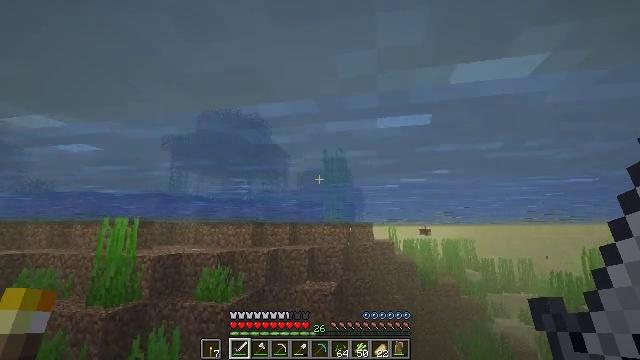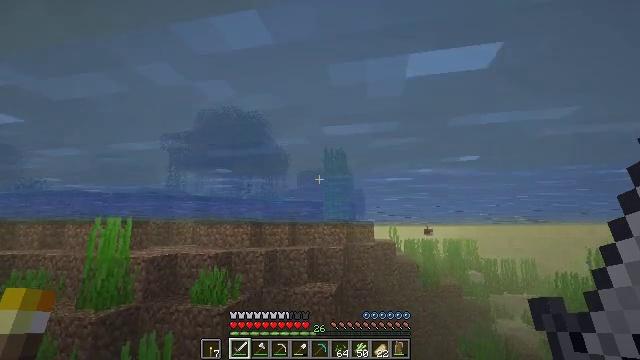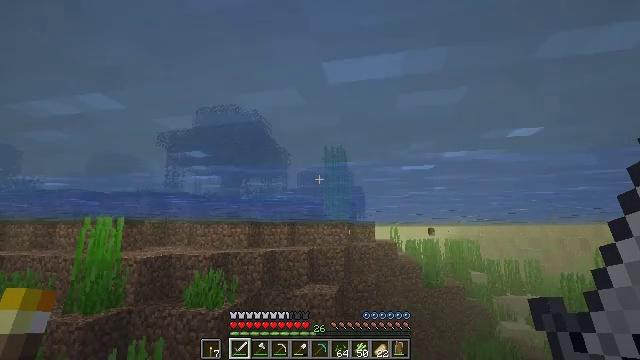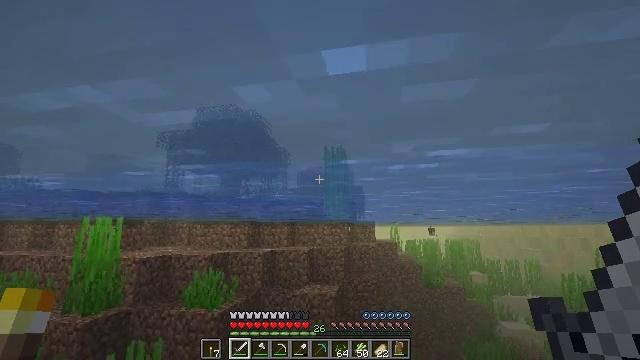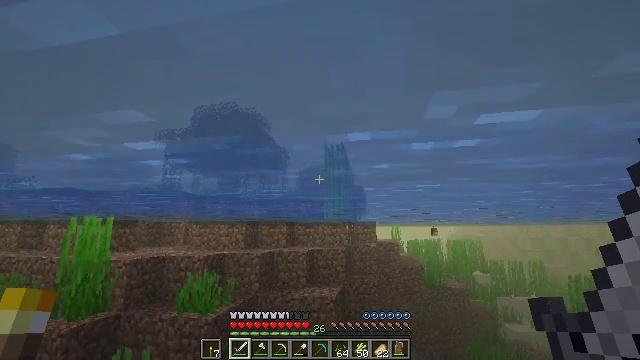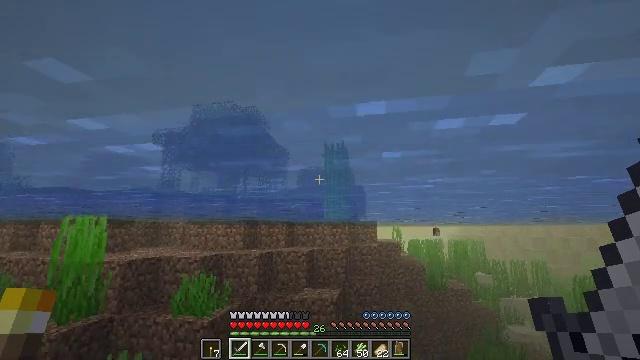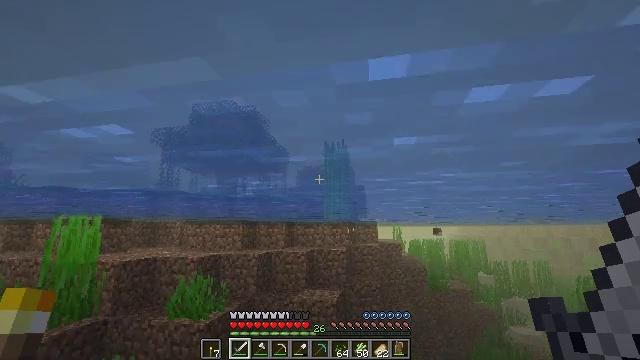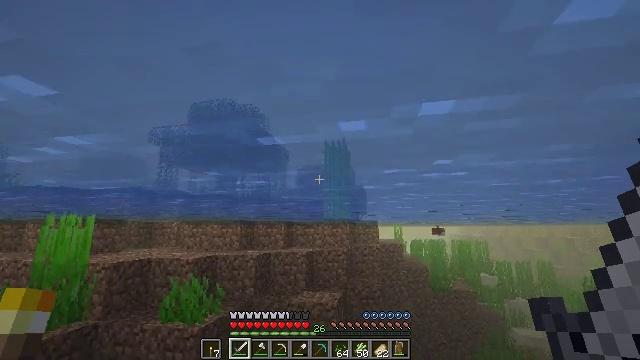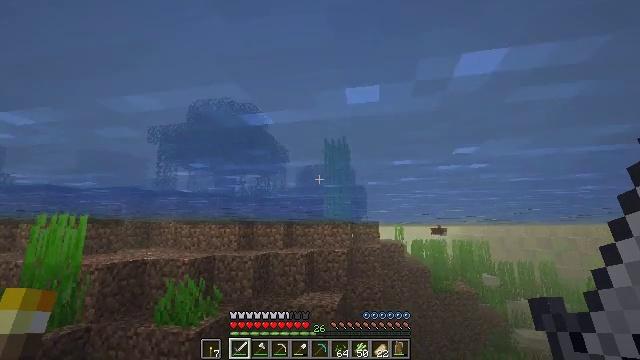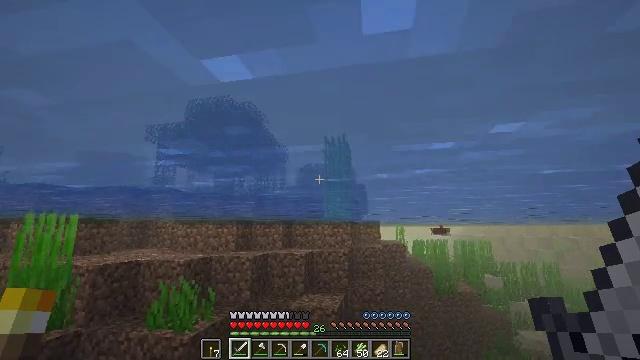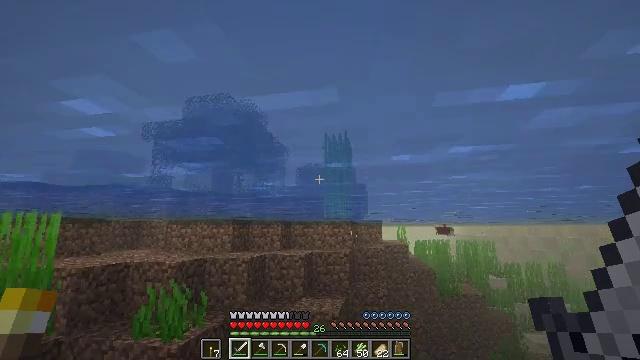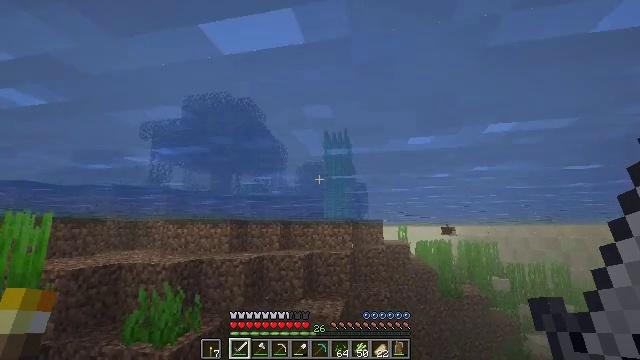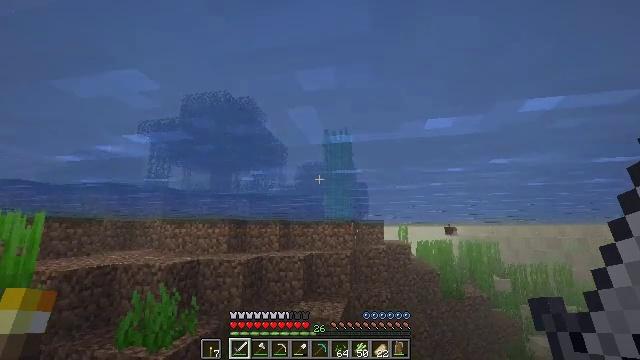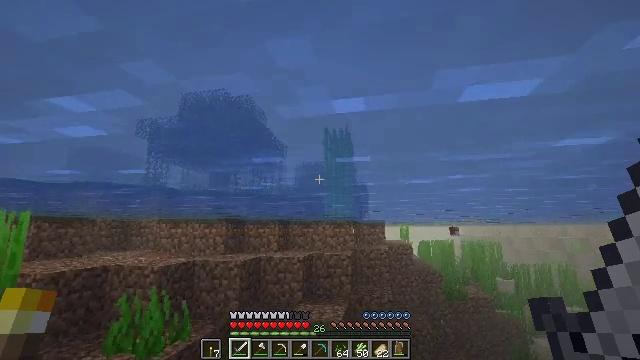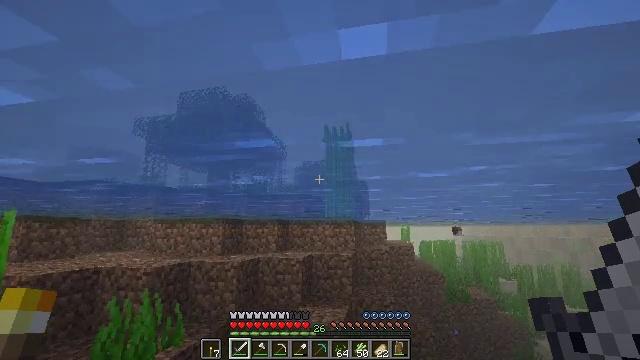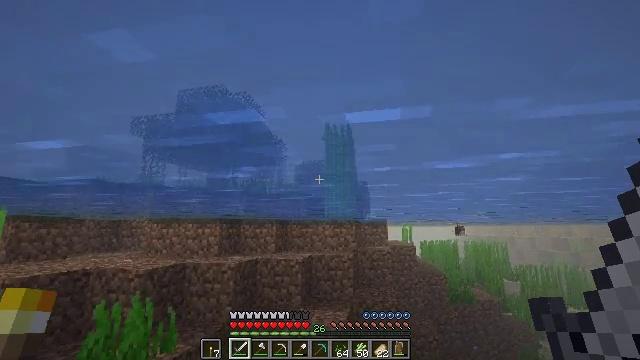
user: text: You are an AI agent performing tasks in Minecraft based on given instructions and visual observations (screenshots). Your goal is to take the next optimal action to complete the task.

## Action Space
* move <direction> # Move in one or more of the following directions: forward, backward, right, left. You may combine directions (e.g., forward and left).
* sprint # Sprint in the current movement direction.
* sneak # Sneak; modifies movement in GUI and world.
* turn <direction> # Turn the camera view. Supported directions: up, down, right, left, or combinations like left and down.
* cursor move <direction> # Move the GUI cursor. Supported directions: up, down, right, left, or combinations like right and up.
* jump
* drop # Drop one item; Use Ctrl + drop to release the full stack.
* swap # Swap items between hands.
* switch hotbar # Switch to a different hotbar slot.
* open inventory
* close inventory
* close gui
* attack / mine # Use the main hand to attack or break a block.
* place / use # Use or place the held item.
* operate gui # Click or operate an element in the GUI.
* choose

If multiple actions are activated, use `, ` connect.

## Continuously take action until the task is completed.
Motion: motion action
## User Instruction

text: Mine the sugar cane near rivers.
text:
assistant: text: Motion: move forward, sprint
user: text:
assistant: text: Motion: move forward, sprint
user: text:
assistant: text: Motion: move forward, sprint
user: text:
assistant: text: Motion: move forward, sprint
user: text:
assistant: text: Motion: move forward, sprint
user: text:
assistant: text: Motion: move forward, sprint
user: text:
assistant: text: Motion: move forward, sprint
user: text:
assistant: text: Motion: move forward, sprint
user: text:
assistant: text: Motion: move forward, sprint
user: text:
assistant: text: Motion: move forward, sprint
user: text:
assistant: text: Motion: move forward, sprint
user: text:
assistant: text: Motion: move forward, sprint
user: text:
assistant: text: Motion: move forward, sprint
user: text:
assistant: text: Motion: move forward, sprint
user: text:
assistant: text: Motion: move forward, sprint
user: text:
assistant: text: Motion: move forward, sprint
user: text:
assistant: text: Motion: move forward, sprint
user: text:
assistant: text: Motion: move forward, sprint
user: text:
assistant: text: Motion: move forward, sprint
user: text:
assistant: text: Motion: move forward, sprint, turn right
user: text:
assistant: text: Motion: move forward, sprint, turn right and down
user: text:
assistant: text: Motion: move forward, sprint
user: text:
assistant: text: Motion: move forward, sprint
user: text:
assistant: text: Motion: move forward, sprint
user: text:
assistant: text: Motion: move forward, sprint
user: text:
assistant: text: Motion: move forward, sprint
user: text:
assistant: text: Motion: move forward, sprint
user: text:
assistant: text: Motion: move forward, sprint
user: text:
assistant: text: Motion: move forward, sprint
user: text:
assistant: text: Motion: move forward, sprint